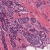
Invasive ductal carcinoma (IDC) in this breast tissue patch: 1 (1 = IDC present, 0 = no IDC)